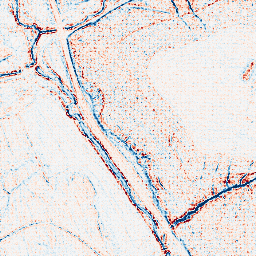
Category: edge_preserving
Decomposition family: bilateral
Decomposition parameters: d: 5
sigma_color: 50
sigma_space: 50
Upsampling method: sinc_hamming
Upsampling parameters: scale: 8
kernel_size: 8
Upsampling scale: 8